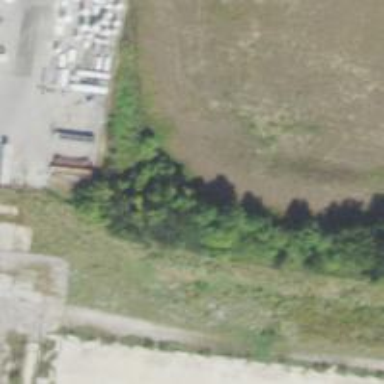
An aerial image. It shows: Unused railway yard.